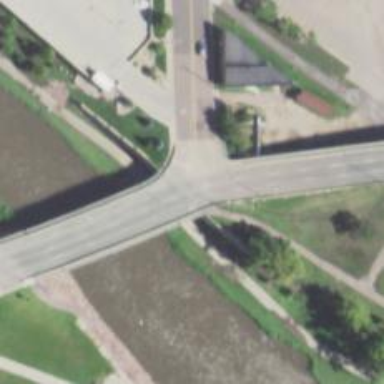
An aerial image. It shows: Unclassified road on viaduct bridge.